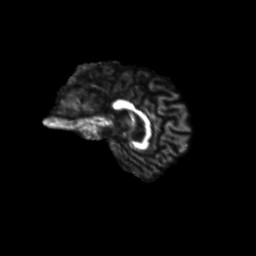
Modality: FA
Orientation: sagittal
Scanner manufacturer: siemens
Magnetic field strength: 3 T
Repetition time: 9.2 s
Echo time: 0.084 s